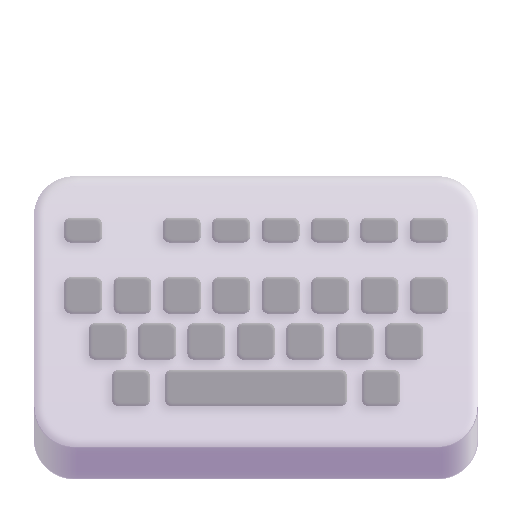
keyboard color